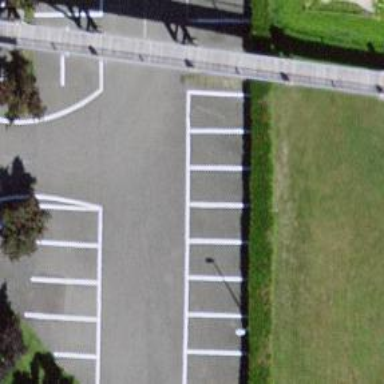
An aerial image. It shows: Road serving as parking aisle.